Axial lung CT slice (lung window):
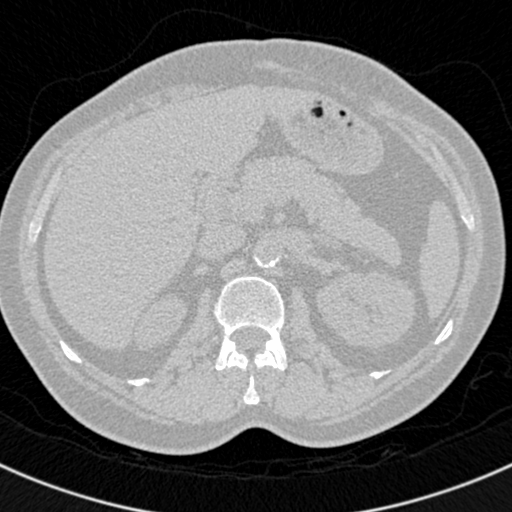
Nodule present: no